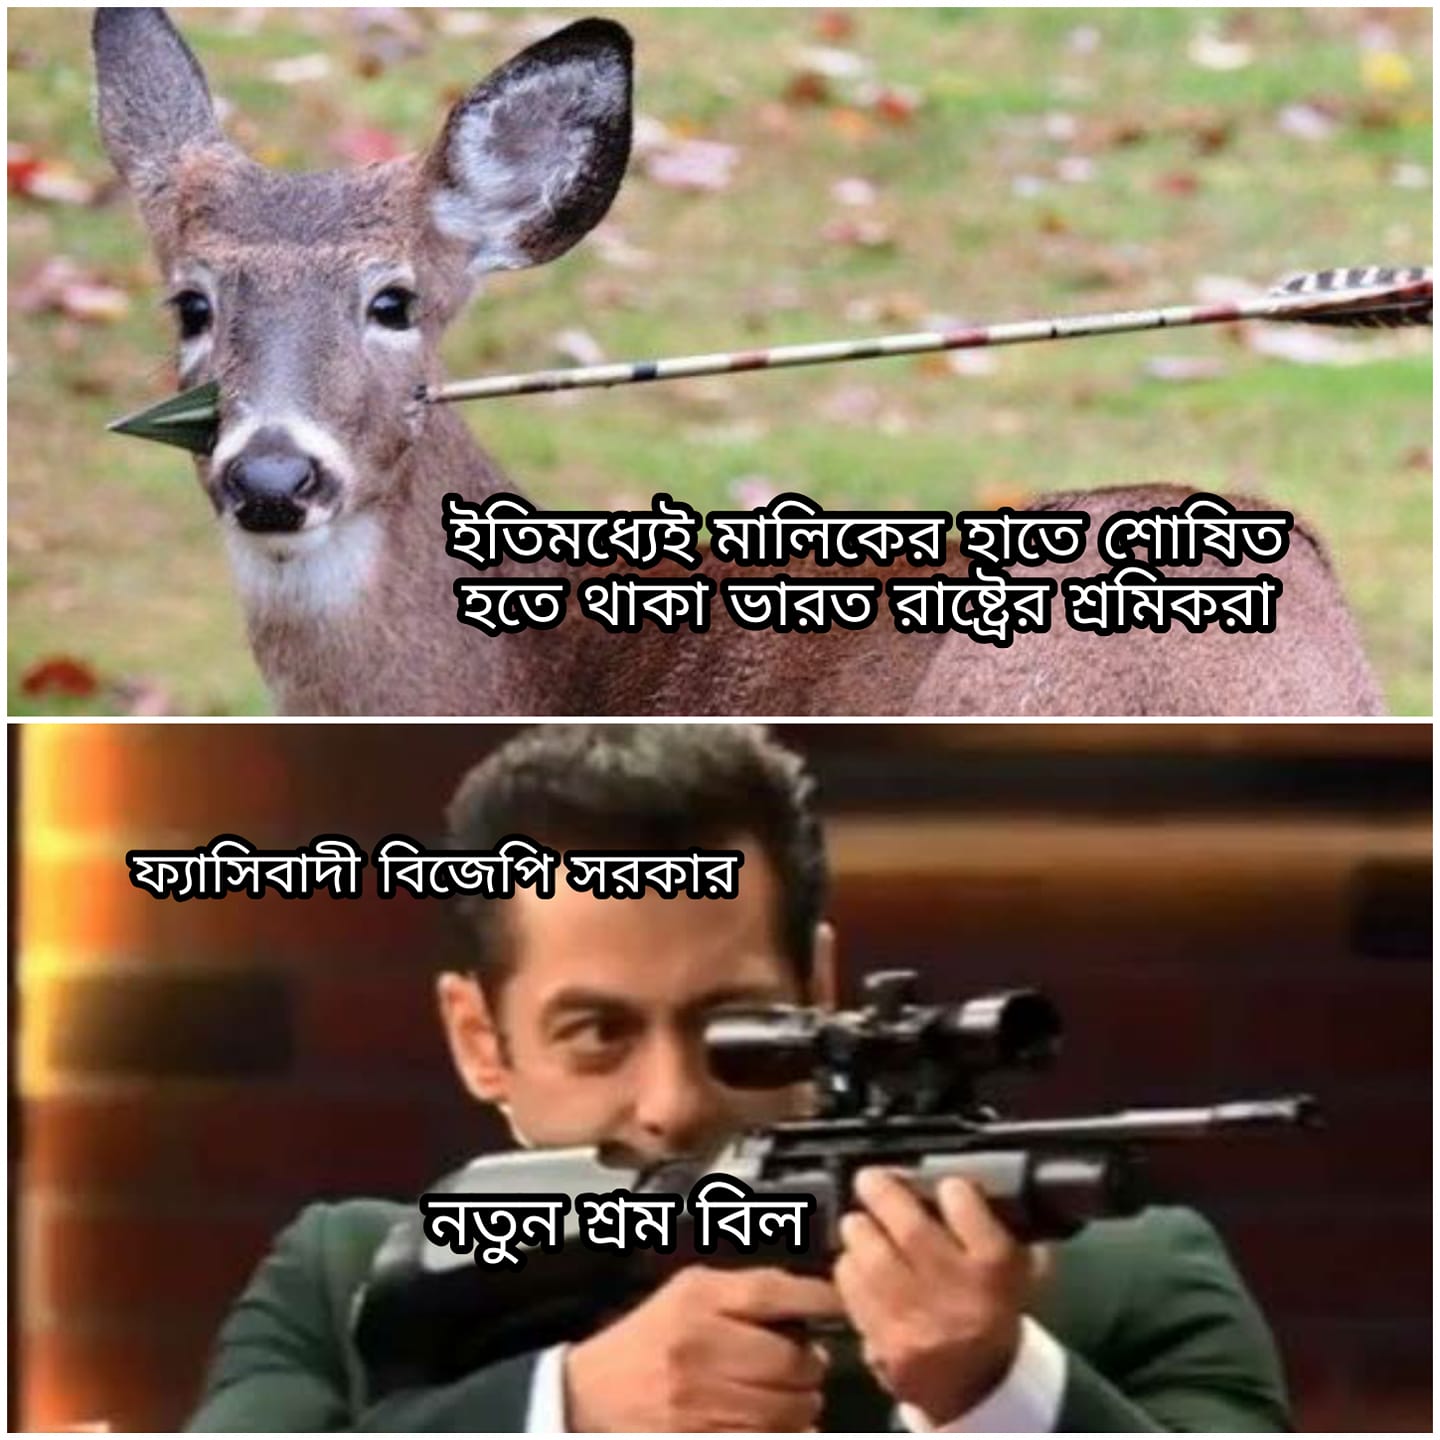
Text: ইতিমধ্যেই মালিকের হাতে শোষিত হতে থাকা ভারত রাষ্ট্রের শ্রমিকরা ফ্যাসিবাদী বিজেপি সরকার নতুন শ্রম বিল
Label: Hate
Hate category: Political
Targeted group: Organization